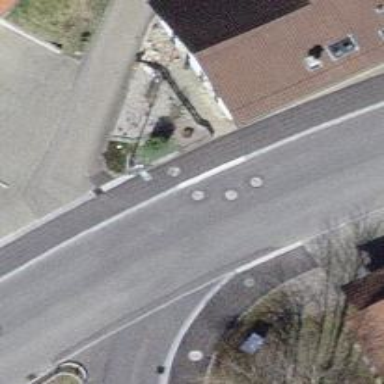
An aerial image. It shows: Unmarked crossing on the road.